Interaction volume radius: 5 \u00c5
Interaction volume height: 25 \u00c5
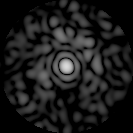
Disorder parameter: 0.8285